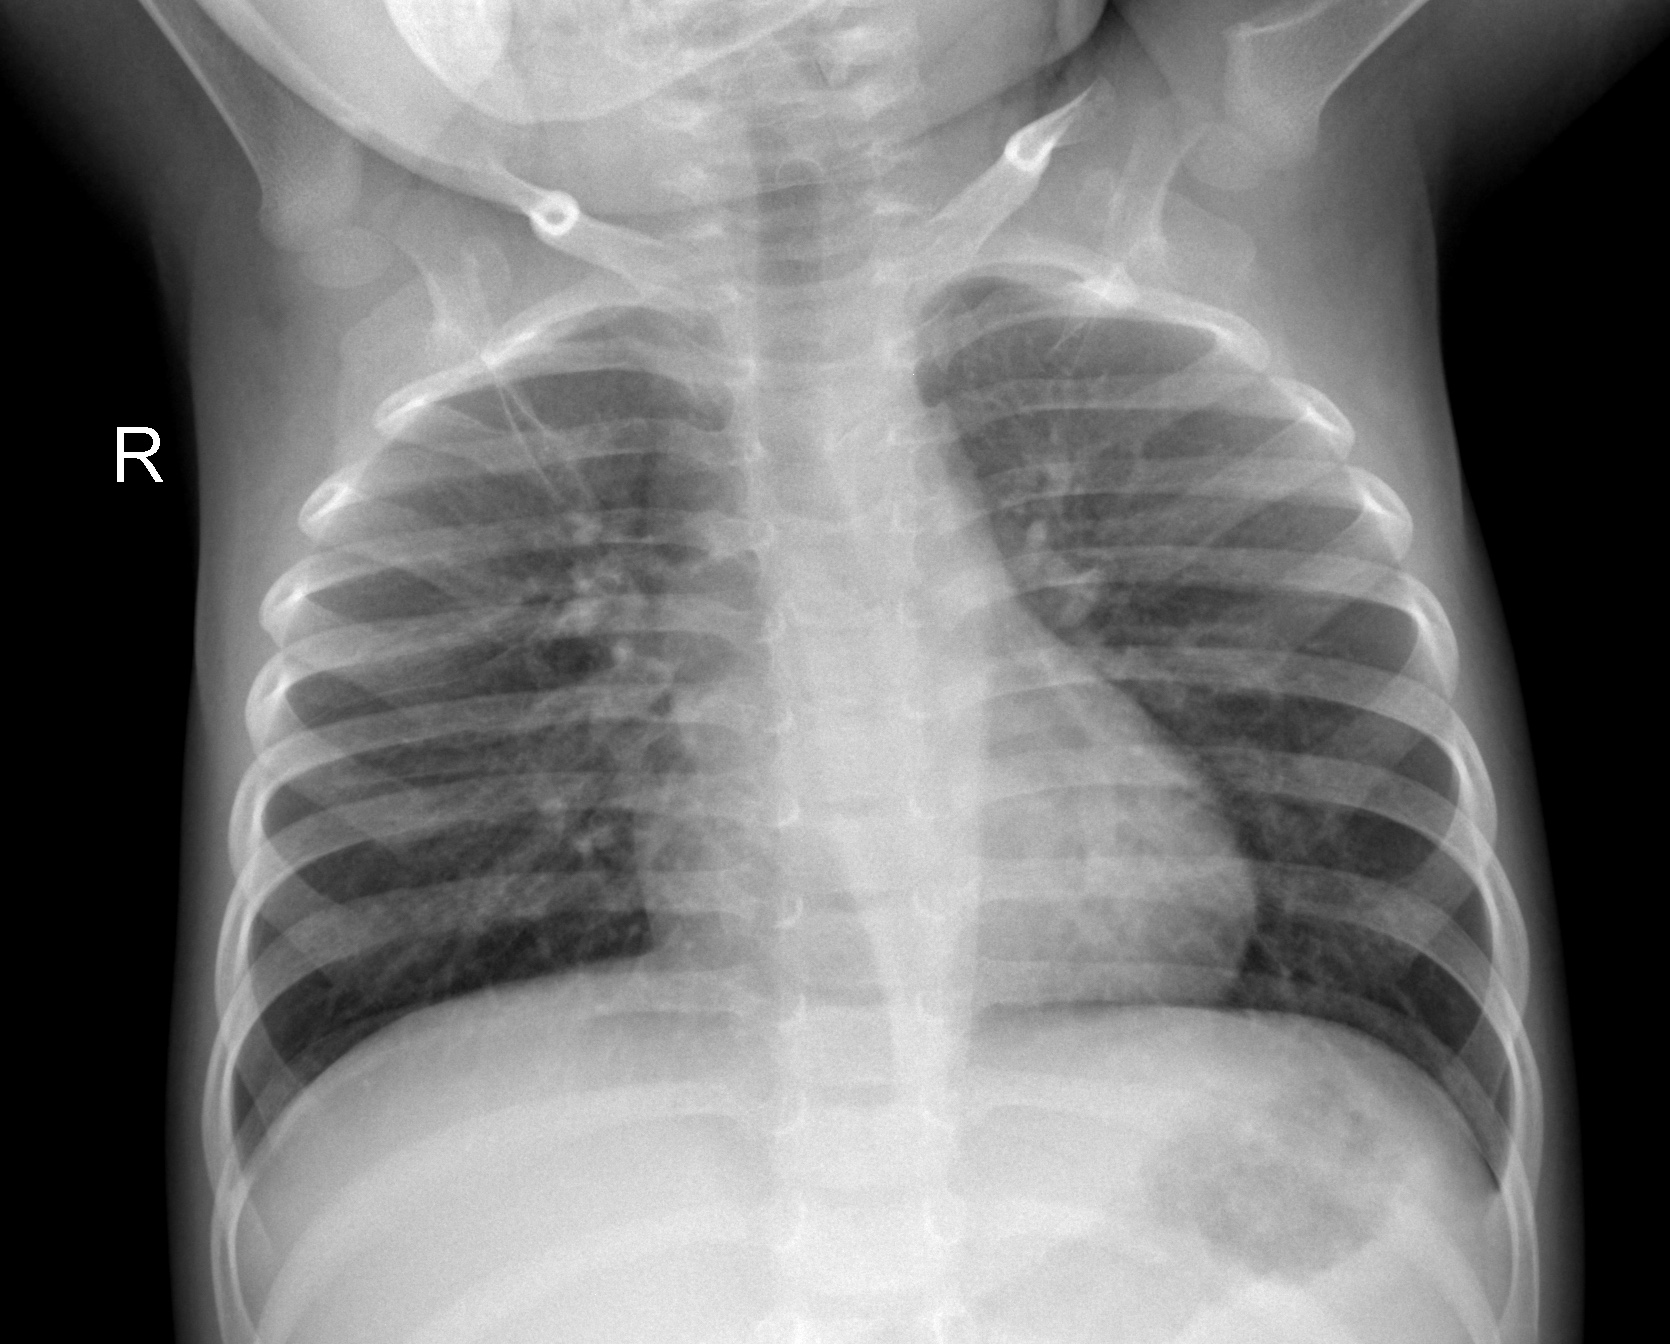
Diagnosis: NORMAL